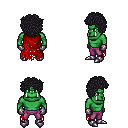
a pixel art fantasy rpg character, male body template, orc, green skin, red tattered cape, magenta pants, raven curly afro hairstyle, metal gloves, metal boots, four views (front, back, left, right), 2x2 character sprite sheet, small pixel art, hard edges, no anti-aliasing